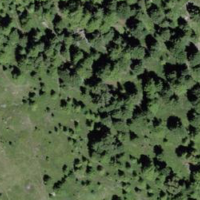
EUNIS habitat code: 43
Species observed at this site:
Aglais urticae
Aporia crataegi
Silene nutans
Erebia alberganus